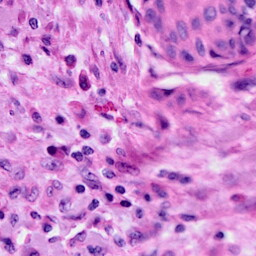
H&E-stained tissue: Cervix